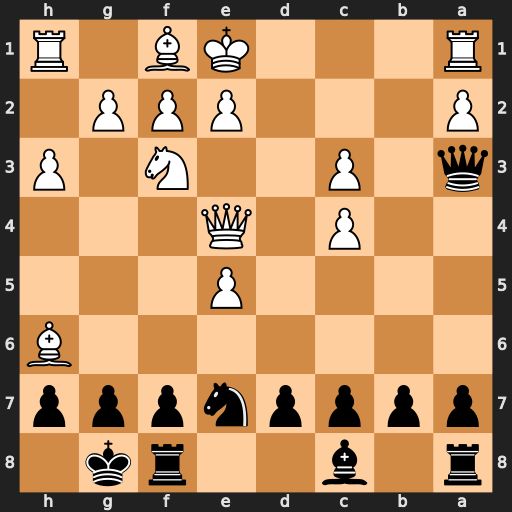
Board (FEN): r1b2rk1/ppppnppp/7B/4P3/2P1Q3/q1P2N1P/P3PPP1/R3KB1R
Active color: b
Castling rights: KQ
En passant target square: -
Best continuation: Qxc3+ Kd1 Qxa1+